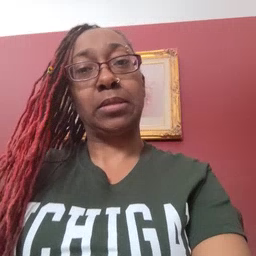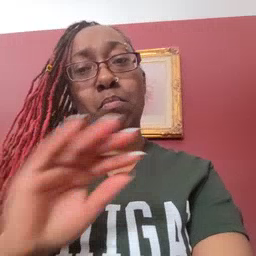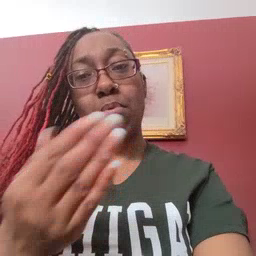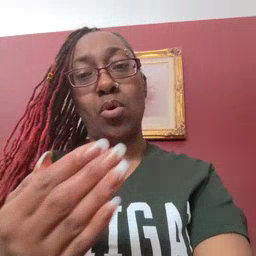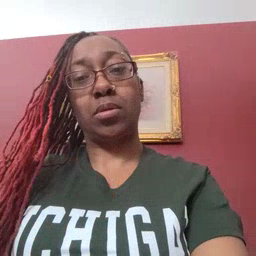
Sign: book